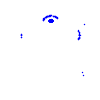
Particle: pion